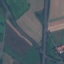
Land use / land cover class: Highway